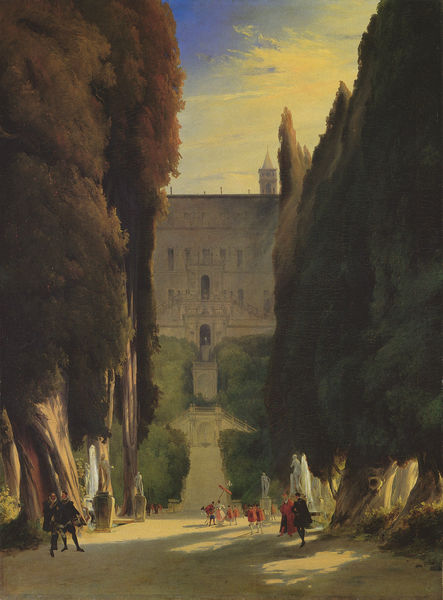
Titel: Im Park der Villa d'Este
Künstler: Karl Blechen
Standort: Berlin
Institution: Alte Nationalgalerie
Schlagwörter: baum, berg, blau, blätter, gemälde, himmel, mann, schatten, wasser, weiß, wolken, baumstämme, bäume, frauen, gelb, grün, kirchturm, landschaft, menschen, ocker, abend, braun, damen, fenster, frau, hell, licht, männer, paris, schwarz, strasse, tür, ölbild, blick, dach, gebäude, gras, haus, park, rot, schirm, schloss, weg, wolke, beige, gesellschaft, hochformat, leute, malerei, barock, mensch, sockel, bild, öl, dämmerung, horizont, natur, pappeln, stamm, busch, büsche, kirche, pfad, sonne, sträucher, wege, mantel, adel, klassizismus, paar, personen, blatt, person, schön, wald, wasserfall, anhöhe, brunnen, turm, garten, skulptur, springbrunnen, statue, zypressen, fassade, italien, passanten, schuhe, mauer, allee, ausflug, figuren, promenade, staffage, stämme, treppe, treppen, soldaten, aufgang, stufen, lichteinfall, baumkronen, tor, eingang, zugang, spanisch, burg, palast, palazzo, spaziergang, zypresse, degen, rom, portal, villa, skulpturen, statuen, anwesen, rinde, florenz, freitreppe, umzug, exterieur, achse, fontäne, pinien, hofmalerei, spaziergänger, stockwerke, schaufel, alleee, schloßß, paare, vila, schlosspark, kastell, lustgarten, lustwandeln, zedern, fürsten, totale, borghese, grünm, cascine, hügrl, hohe bäume, farten, villa borhese